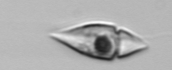
Label: Amphidinium